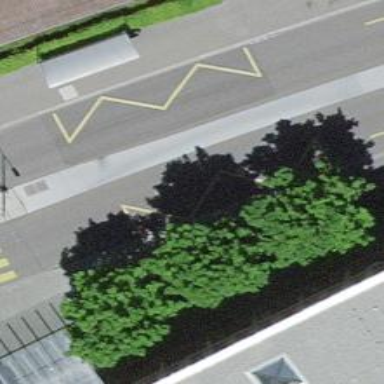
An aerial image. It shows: Bus stop with shelter.